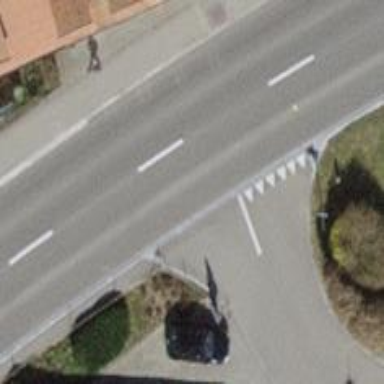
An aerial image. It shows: Road with "give way" sign.